Question: How to show 'Indeterminate ProgressBar' when 'Refresh' button is pressed in 'ActionBarSherlock' and again show Refresh Button when ViewGroup on refreshed?
I have a answer here which is incomplete. I am placing a bounty on question so that more developers can help build a good answer which can useful to others in future.
How can we show a 'Indeterminate ProgressBar' which looks like the one shown in the image below
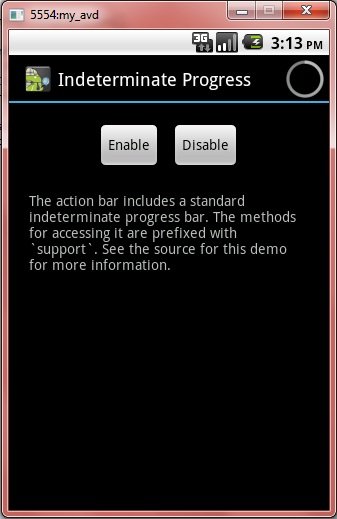
Answer: It seems like ActionBarSherlock doesn't provide specific method to animate a refresh MenuItem.
What you can do (by using classic android API) is to use the 'setActionView(int resId)' method and give the id of a layout with a ProgressBar in it.
At the beginning of your refresh action just call :
'''
item.setActionView(R.layout.refresh_menuitem);
'''
And when your refresh action is finished call :
'''
item.setActionView(null);
'''
Here is a sample of what your layout file can have :
'''
<LinearLayout xmlns:android="http://schemas.android.com/apk/res/android"
android:layout_width="wrap_content"
android:layout_height="wrap_content"
android:addStatesFromChildren="true"
android:focusable="true"
android:paddingLeft="4dp"
android:paddingRight="4dp"
android:gravity="center"
style="?attr/actionButtonStyle">
<ProgressBar
android:layout_width="wrap_content"
android:layout_height="wrap_content"
android:focusable="true"
style="@android:style/Widget.ProgressBar.Small"/>
</LinearLayout>
'''